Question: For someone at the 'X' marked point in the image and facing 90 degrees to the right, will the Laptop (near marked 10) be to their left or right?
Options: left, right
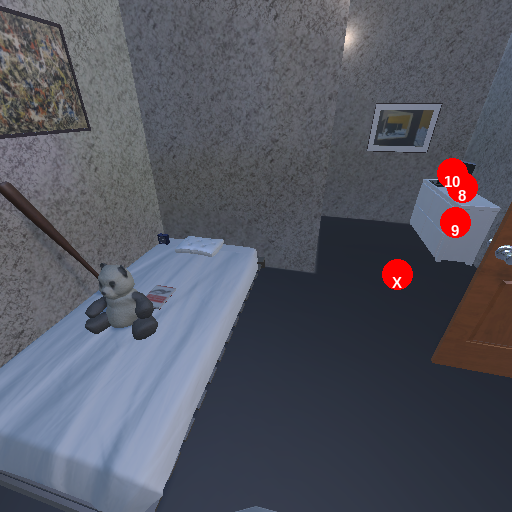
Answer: left